Question: I am using .net 2.0 version. I am beginner and have started learning .net framework. I have sound experience in php development, so i know in outs of web development.
The reason I am using version 2.0 is because my current company website is in 2.0 and they are not ready to shift to 4.5
My senior has given me project files but now i don't know how to add that project in microsoft visual studio 2005. Below is screen shot of files i have :

I need to know how can i add this in MVS 2005.
Thanks in Advance..
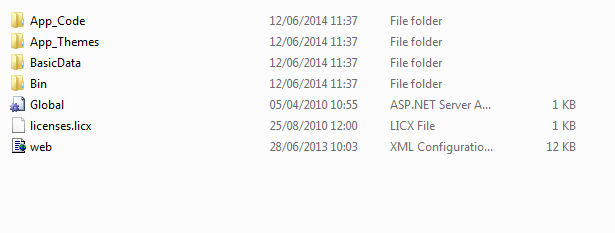
Answer: In Visual Studio : open -> website - > click on root of folder works for me. Thanks :)